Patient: sex M, age 62
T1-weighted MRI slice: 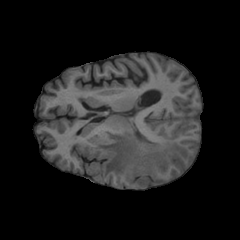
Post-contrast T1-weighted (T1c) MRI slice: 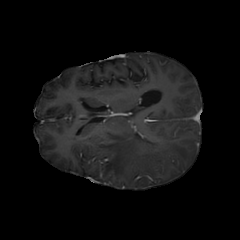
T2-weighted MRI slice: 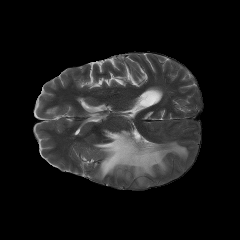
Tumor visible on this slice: yes
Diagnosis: Glioblastoma, IDH-wildtype
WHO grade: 4